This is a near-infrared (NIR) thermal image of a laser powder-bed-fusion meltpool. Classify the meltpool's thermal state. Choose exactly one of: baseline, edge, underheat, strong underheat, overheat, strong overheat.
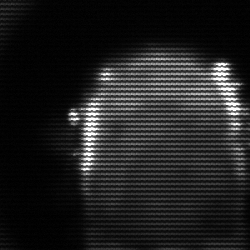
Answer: baseline